Question: okay I am desperate. I am using FOSRestBundle and NelmioCorsBundle
I am still getting this error when I am trying to post data by angular from different server:
'''
XMLHttpRequest cannot load
http://IP/app_dev.php/api/v1/pages.json.
No 'Access- Control-Allow-Origin' header is present on the requested resource.
Origin 'http://127.0.0.1:9000' is therefore not allowed access.
Remote Address:IP:80
Request URL:http://IP/app_dev.php/api/v1/pages.json
Request Method:OPTIONS
Status Code:200 OK
Request Headers
Accept:*/*
Accept-Encoding:gzip,deflate,sdch
Accept-Language:en-US,en;q=0.8,sk;q=0.6,cs;q=0.4
Access-Control-Request-Headers:accept, authorization, content-type
Access-Control-Request-Method:POST
Cache-Control:no-cache
Connection:keep-alive
Host:192.168.43.195
Origin:http://127.0.0.1:9000
Pragma:no-cache
Referer:http://127.0.0.1:9000/
User-Agent:Mozilla/5.0 (X11; Linux x86_64) AppleWebKit/537.36 (KHTML, like Gecko) Chrome/34.0.1847.116 Safari/537.36
Response Headers
Access-Control-Allow-Headers:X-Requested-With, content-type
Access-Control-Allow-Methods:POST, GET, PUT, DELETE, OPTIONS
Connection:Keep-Alive
Content-Length:573
Content-Type:text/html; charset=iso-8859-1
Date:Sun, 29 Jun 2014 18:07:54 GMT
Keep-Alive:timeout=5, max=100
Server:Apache/2.4.7 (Ubuntu)
'''
I am trying to fix it all day long...
Currently I have:
'''
# CORS OPTIONS (add this too)
RewriteCond %{REQUEST_METHOD} OPTIONS
RewriteRule ^(.*)$ $1 [R=200,L]
<IfModule mod_headers.c>
Header set Access-Control-Allow-Origin "*"
Header always set Access-Control-Allow-Methods "POST, GET, PUT, DELETE, OPTIONS"
Header always set Access-Control-Allow-Headers "X-Requested-With, content-type"
</IfModule>
nelmio_cors:
paths:
'^/api/':
allow_origin: ['*']
allow_headers: ['X-Custom-Auth']
allow_methods: ['POST', 'PUT', 'GET', 'DELETE','OPTIONS']
max_age: 3600
'''
Sending as:
'''
var data = new FormData;
data.append('title', 'title');
data.append('body', 'body');
var request = $http({
method: 'POST',
url: TB+"/app_dev.php/api/v1/pages.json",
headers: {
'Authorization': 'Bearer '+User.getAccessToken(),
'Content-Type': 'application/json'
},
data: data
});
'''
Any idea what's wrong with it please?

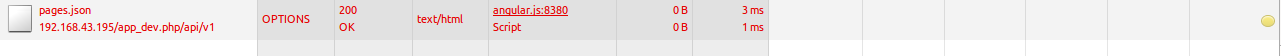
Answer: For me the problem was in network somehow...I think... I was creating a hotspot from mobile... then on laptop (connected to this hotspot) was running the server and from mobile I was trying to access this server.
Because few days later I just setup the router and no more issue with CORS.